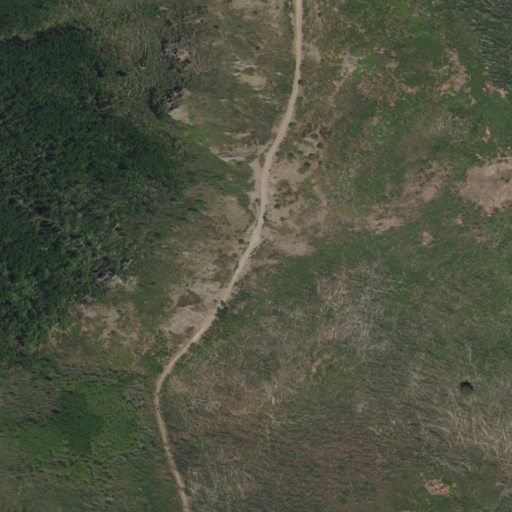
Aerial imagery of gap in New Mexico named Board Gate Saddle containing shrub, deciduous forest, mixed forest, grassland, and evergreen forest